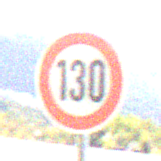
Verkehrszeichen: Geschwindigkeit130
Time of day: MorningAfternoon
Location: Outdoor (RoadRail)
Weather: PartlyCloudy
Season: NotSpecified
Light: Natural